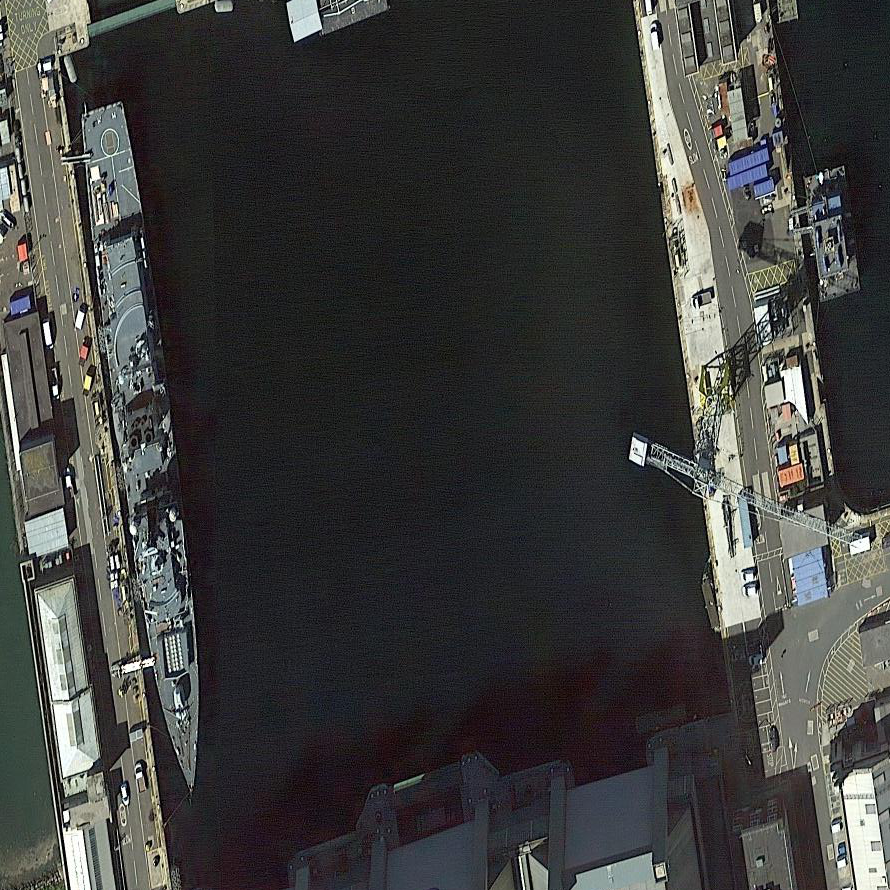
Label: Type_45_destroyer